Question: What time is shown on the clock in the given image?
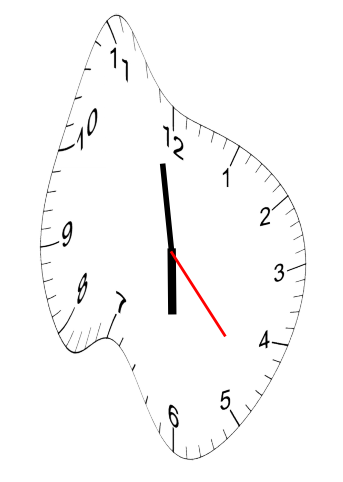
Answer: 05:58:23